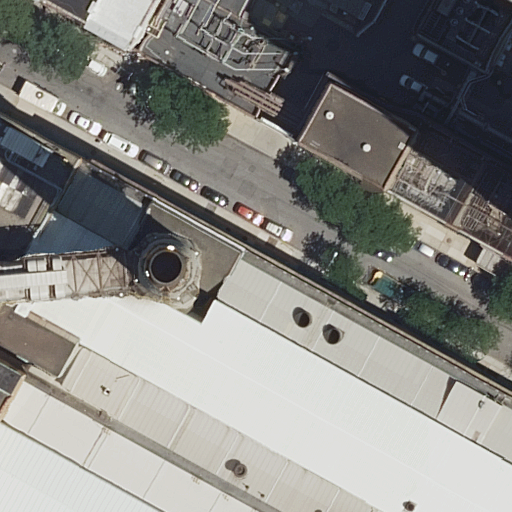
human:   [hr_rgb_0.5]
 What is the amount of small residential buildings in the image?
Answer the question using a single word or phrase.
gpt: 4

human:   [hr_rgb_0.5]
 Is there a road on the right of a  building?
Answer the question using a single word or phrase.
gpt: no

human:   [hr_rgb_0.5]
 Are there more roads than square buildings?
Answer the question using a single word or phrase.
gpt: yes

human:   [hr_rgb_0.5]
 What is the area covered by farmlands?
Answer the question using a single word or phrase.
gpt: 0m2

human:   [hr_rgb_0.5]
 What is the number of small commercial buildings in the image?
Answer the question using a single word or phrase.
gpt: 0

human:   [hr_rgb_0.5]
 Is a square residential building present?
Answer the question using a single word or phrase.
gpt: no

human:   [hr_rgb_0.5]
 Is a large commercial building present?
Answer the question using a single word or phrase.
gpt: no

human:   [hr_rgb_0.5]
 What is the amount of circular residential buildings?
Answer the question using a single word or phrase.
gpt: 0

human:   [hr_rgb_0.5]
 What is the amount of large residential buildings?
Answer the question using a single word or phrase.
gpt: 2

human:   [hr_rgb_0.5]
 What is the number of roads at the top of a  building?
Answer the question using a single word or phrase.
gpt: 1

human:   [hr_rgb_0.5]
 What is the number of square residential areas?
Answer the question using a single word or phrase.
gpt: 0

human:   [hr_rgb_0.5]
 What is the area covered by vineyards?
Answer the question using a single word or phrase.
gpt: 0m2

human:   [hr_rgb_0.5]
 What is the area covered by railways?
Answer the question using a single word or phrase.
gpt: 0m2

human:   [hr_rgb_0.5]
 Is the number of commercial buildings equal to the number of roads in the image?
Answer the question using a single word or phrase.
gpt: no

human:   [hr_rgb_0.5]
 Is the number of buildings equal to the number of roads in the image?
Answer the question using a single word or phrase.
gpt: no

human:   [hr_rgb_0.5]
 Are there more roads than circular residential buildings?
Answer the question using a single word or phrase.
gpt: yes

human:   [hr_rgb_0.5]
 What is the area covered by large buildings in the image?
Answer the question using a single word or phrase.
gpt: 4941m2

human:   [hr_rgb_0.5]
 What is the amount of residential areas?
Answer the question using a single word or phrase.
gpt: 0

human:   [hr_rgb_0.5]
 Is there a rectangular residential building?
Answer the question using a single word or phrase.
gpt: yes

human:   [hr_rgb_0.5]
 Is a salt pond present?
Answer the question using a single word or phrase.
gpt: no

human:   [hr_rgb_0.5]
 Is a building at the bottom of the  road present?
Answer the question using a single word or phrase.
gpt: yes

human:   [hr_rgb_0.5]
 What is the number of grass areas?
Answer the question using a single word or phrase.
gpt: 0

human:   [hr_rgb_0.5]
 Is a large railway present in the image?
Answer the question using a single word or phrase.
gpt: no

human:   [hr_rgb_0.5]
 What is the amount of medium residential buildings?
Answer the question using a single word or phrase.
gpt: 4

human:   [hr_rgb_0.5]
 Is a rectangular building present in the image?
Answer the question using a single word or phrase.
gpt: yes

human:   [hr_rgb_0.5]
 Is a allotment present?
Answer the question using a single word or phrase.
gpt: no

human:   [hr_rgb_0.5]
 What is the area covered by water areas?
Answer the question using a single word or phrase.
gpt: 0m2

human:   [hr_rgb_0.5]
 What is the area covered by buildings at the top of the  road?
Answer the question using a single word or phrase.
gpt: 556m2

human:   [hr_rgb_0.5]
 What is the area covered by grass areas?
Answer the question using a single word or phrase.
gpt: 0m2

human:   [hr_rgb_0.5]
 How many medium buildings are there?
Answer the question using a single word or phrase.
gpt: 4

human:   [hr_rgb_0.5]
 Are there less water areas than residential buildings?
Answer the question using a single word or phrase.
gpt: yes

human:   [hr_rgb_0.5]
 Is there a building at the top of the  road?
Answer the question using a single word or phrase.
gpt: yes

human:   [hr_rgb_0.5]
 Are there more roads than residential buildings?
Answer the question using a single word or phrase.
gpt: no

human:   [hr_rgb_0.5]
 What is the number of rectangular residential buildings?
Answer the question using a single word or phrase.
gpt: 9

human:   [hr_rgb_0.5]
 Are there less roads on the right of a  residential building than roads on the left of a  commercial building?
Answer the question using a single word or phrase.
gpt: no

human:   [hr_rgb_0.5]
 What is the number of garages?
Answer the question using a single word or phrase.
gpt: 0